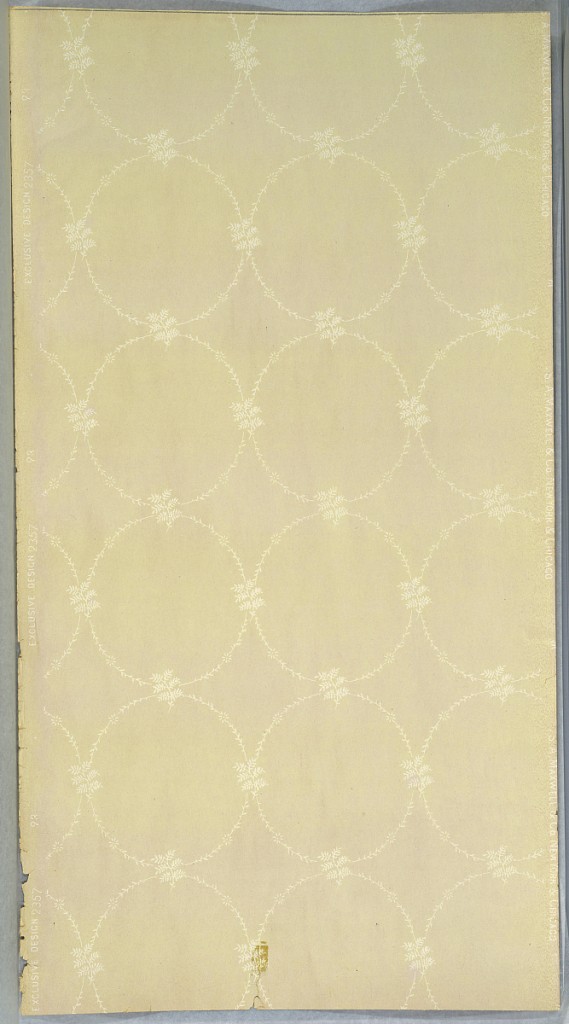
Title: Ceiling paper
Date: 1905–1915
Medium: Machine-printed paper
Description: Diaper pattern of large foliate wreaths with small flowers and foliate sprigs. Light biege ground. Printed in white. Printed in right selvedge: "S.A. Maxwell & Co. New York & Chicago". Printed in left selvedge: "Exclusive Design 2357" "23"